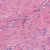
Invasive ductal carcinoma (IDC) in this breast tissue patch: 0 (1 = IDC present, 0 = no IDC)